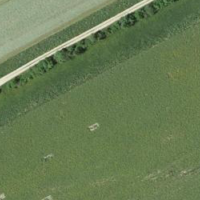
EUNIS habitat code: 52
Species observed at this site:
Galium aparine